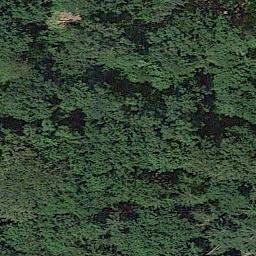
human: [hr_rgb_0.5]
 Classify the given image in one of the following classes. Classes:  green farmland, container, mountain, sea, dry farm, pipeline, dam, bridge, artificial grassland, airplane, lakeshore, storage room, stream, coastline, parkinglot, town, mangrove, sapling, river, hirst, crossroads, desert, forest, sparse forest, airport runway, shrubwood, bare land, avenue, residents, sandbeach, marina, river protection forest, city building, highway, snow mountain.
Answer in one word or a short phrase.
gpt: forest